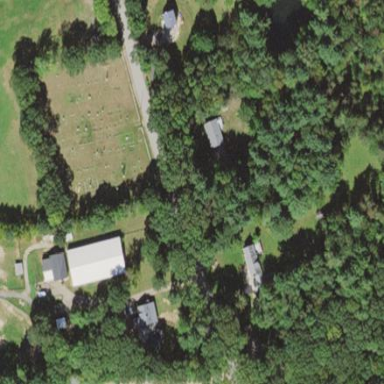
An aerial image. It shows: Private cemetery with magic category designation.